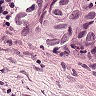
Metastatic tissue present: yes